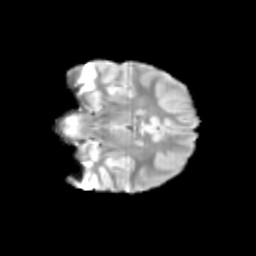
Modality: T2w
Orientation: coronal
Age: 13
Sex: female
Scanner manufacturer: siemens
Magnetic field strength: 3 T
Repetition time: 3.8 s
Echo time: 0.07 s